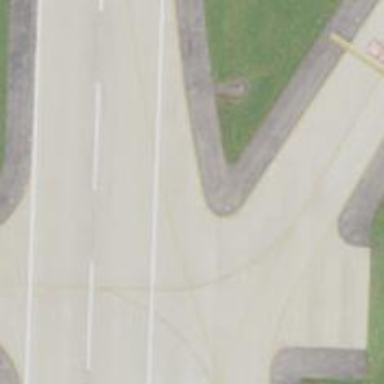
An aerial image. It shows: View of taxiway at the airport.